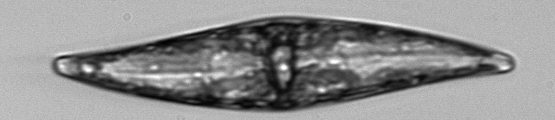
Label: Pleurosigma